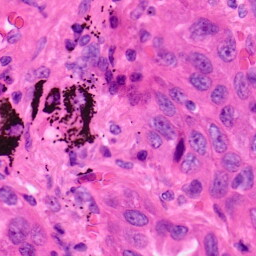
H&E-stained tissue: Lung